Field crop: tomato
Growth stage: 2
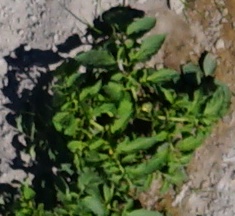
Species: tomato